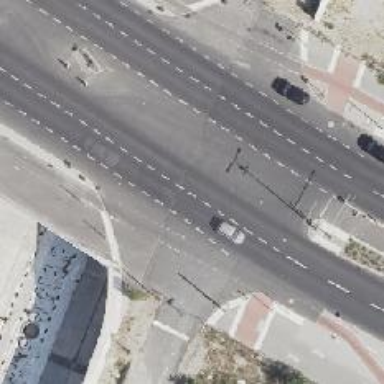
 featuring dual carriageway. The road surface is asphalt and the right sidewalk also has asphalt surface."